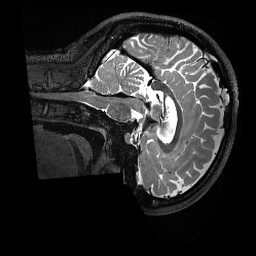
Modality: T2w
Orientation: sagittal
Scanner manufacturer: siemens
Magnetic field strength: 3 T
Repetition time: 3.2 s
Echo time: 0.563 s